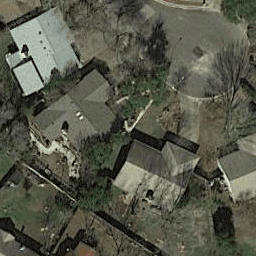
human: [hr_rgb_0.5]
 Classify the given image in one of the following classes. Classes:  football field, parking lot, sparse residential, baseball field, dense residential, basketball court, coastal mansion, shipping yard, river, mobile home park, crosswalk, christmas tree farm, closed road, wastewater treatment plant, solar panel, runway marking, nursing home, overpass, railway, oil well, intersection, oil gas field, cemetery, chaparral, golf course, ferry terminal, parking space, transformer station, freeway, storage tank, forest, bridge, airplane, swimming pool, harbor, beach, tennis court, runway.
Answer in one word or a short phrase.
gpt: dense residential